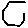
Label: hexagon